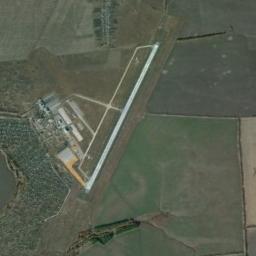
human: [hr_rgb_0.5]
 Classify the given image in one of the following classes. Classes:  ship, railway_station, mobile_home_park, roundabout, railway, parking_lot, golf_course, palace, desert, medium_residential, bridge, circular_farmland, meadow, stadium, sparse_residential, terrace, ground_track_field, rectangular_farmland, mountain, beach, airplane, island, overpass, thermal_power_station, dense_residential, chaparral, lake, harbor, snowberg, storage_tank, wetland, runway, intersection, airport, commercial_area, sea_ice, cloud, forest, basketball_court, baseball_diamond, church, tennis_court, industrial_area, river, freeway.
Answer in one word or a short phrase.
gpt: airport